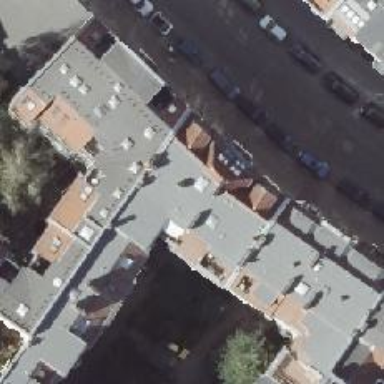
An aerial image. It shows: Shelter as social facility.